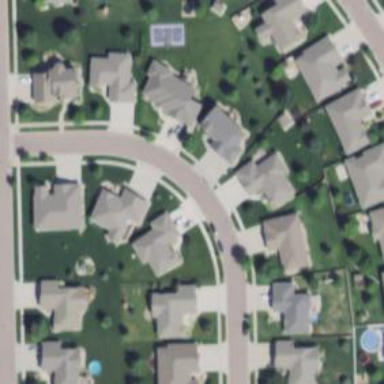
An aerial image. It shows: Residential road.